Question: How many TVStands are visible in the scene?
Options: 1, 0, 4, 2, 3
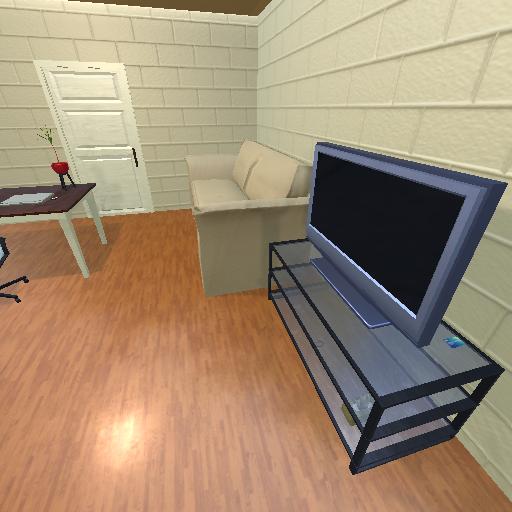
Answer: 1